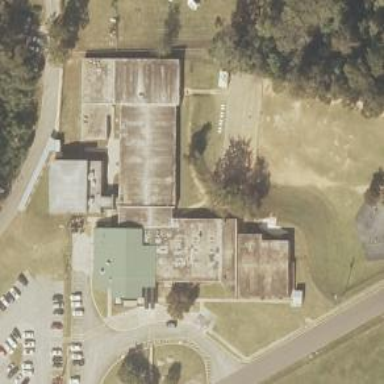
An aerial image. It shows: School.